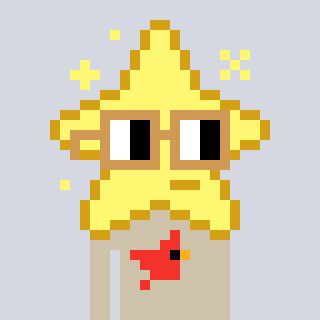
a pixel art character with square brown glasses, a star-shaped head and a bege-colored body on a cool background